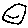
Label: smiley face